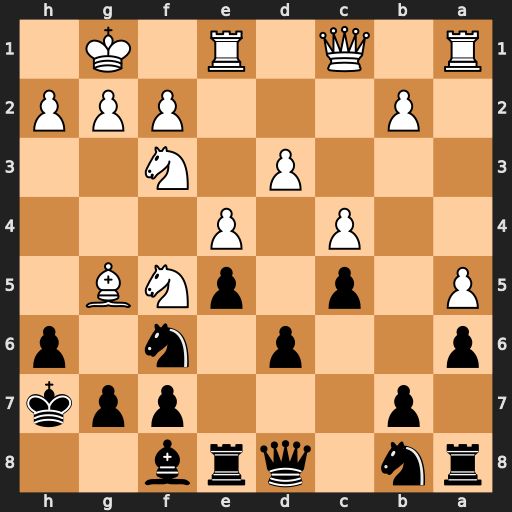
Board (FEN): rn1qrb2/1p3ppk/p2p1n1p/P1p1pNB1/2P1P3/3P1N2/1P3PPP/R1Q1R1K1
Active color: b
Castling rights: -
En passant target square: -
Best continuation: hxg5 Nxg5+ Kg8